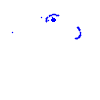
Particle: electron